CT angiography, arterial phase; slice 389 of 460; volume shape [512, 512, 460], voxel spacing [0.6914, 0.6914, 1.5] mm
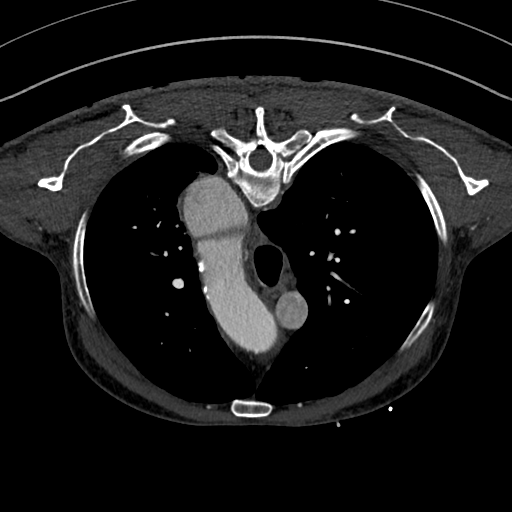
True lumen volume: 255.31 mL
False lumen volume: 355.97 mL